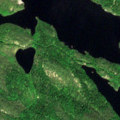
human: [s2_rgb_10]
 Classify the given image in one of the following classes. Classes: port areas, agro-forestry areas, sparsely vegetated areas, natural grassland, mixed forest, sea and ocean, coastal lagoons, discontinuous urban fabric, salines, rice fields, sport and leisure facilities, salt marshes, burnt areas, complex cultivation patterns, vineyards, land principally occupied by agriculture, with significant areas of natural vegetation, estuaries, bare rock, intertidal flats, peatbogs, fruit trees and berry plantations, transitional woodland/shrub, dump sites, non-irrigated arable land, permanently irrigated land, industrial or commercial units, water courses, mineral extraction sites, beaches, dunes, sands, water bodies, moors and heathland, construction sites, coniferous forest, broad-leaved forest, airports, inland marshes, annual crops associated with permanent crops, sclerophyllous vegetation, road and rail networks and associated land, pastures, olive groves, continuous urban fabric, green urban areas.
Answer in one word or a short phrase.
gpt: coniferous forest, mixed forest, water bodies